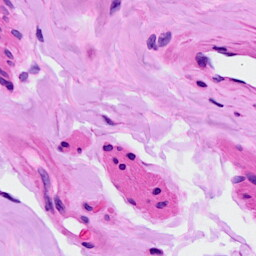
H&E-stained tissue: Ovarian